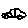
Label: car